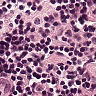
Metastatic tissue present: no